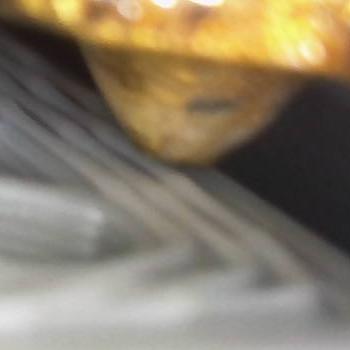
Flow rate: 48%